Question: Example scenario.
In a flight schedule system, there are a 'pilot' table which refers to a 'plane_type' table indicating the planes the pilot is able to fly (assuming that is a many-to-one relation).
There are also a 'plane' table and it refers to the 'plane_type' table to indicate the plane's type
(also many-to-one relation).
Now there is an associative table 'flight_plan' which assigns a 'pilot' to a 'plane' for a given flight.
How do I make sure the 'pilot''s qualification do match the 'plane''s type for this flight?
Any possibility to implement this as a constraint in a database design? Thank you.
Refering to the diagram below, how to make sure 'pilot.plane_type' is equal to 'plane.plane_type'?

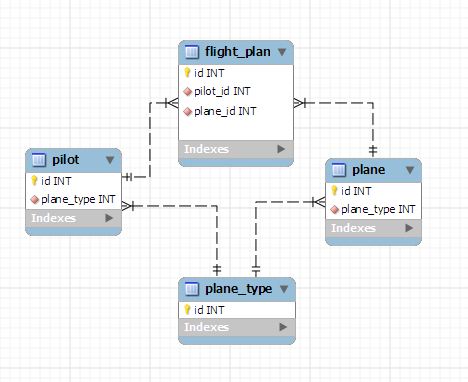
Answer: 'Plane' has unique index (AK) on 'PlaneID, PlaneTypeID'

'''
create table Pilot (PilotID integer);
alter table Pilot add constraint PK_Pilot primary key (PilotID);
create table PlaneType (PlaneTypeID integer);
alter table PlaneType add constraint PK_PlaneType primary key (PlaneTypeID);
create table PilotQualification (PilotID integer, PlaneTypeID integer);
alter table PilotQualification
add constraint PK_PilotQual primary key (PilotID, PlaneTypeID)
, add constraint FK1_PilotQual foreign key (PilotID) references Pilot(PilotID)
, add constraint FK2_PilotQual foreign key (PlaneTypeID) references PlaneType(PlaneTypeID) ;
create table Plane (PlaneID integer, PlaneTypeID integer);
alter table Plane
add constraint PK_Plane primary key (PlaneID)
, add constraint FK1_Plane foreign key (PlaneTypeID) references PlaneType(PlaneTypeID) ;
create unique index AK_Plane on Plane (PlaneID, PlaneTypeID) ;
create table PlanePilot (PlaneID integer, PlaneTypeID integer, PilotID integer) ;
alter table PlanePilot
add constraint PK_PlanePilot primary key (PlaneID, PlaneTypeID, PilotID)
, add constraint FK1_PlanePilot foreign key (PilotID, PlaneTypeID) references PilotQualification(PilotID, PlaneTypeID)
, add constraint FK2_PlanePilot foreign key (PlaneID, PlaneTypeID) references Plane(PlaneID, PlaneTypeID)
, add constraint FK3_PlanePilot foreign key (PilotID) references Pilot(PilotID) ;
'''